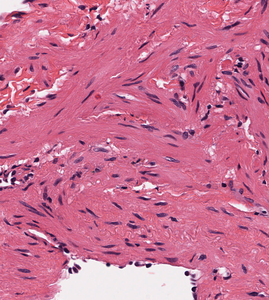
Tumor epithelial tissue: no
Tumor-associated stroma tissue: yes
Normal tissue: no